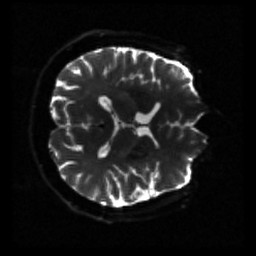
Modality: sbref
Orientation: axial
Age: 70
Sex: female
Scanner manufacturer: siemens
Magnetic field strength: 3 T
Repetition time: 3.23 s
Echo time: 0.0892 s